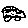
Label: car